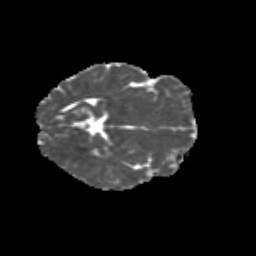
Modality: MD
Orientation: axial
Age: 9
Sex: female
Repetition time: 9.512 s
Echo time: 0.089 s